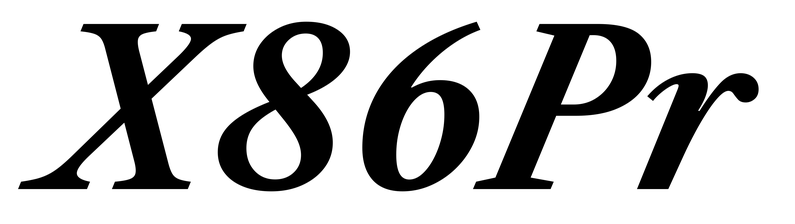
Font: LibreCaslonText-Italic_Bold_Italic